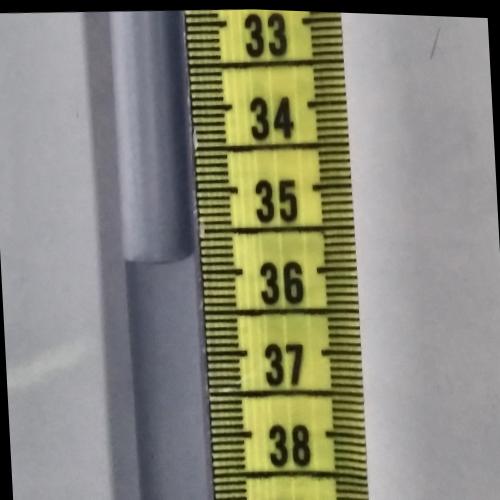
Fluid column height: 35.8 cm